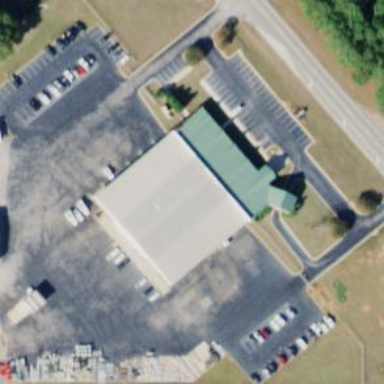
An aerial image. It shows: Building.